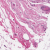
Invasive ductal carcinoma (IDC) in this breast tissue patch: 0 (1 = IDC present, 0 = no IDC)